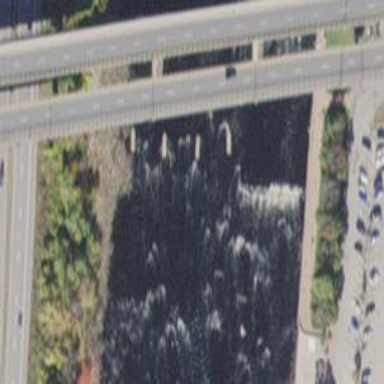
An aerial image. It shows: Pier supporting bridge.